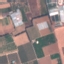
Land use / land cover class: PermanentCrop